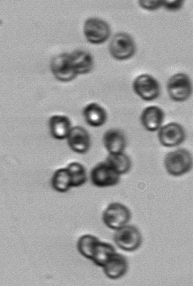
Label: Phaeocystis